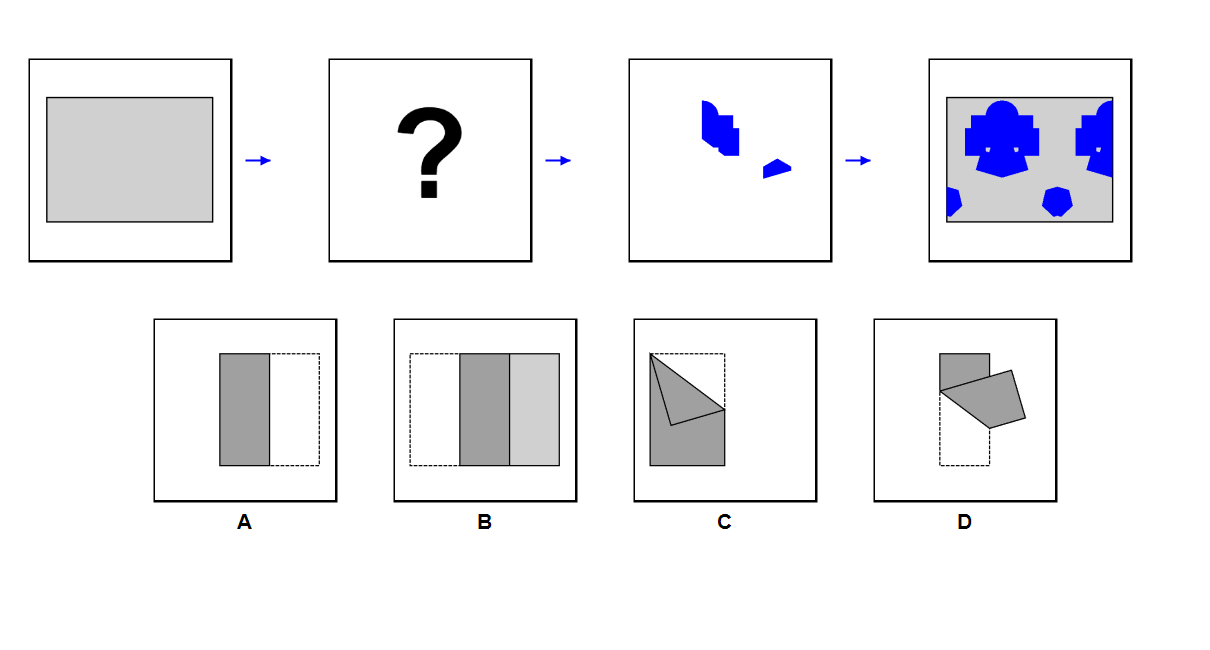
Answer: C